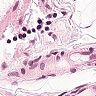
Metastatic tissue present: no